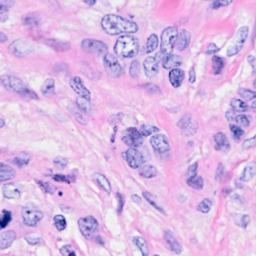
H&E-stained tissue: Breast